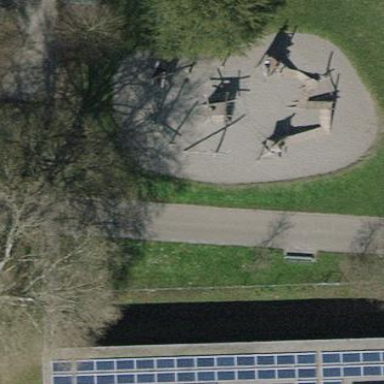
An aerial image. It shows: Playground area for leisure land.